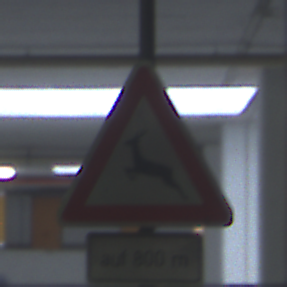
Verkehrszeichen: WildwechselRechts
Zusatzzeichen unten: LaengeEinerStrecke5
Umgebung: Indoor, Special
Tageszeit: NotSpecified
Wetter: NotSpecified
Licht: Artificial
Jahreszeit: NotSpecified
Kontrast: HighContrast